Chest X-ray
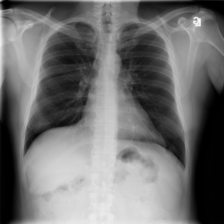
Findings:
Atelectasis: negative
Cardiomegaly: negative
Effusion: negative
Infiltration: negative
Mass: negative
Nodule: negative
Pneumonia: negative
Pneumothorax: negative
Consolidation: negative
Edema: negative
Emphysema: negative
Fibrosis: negative
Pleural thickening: positive
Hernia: negative